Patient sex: M
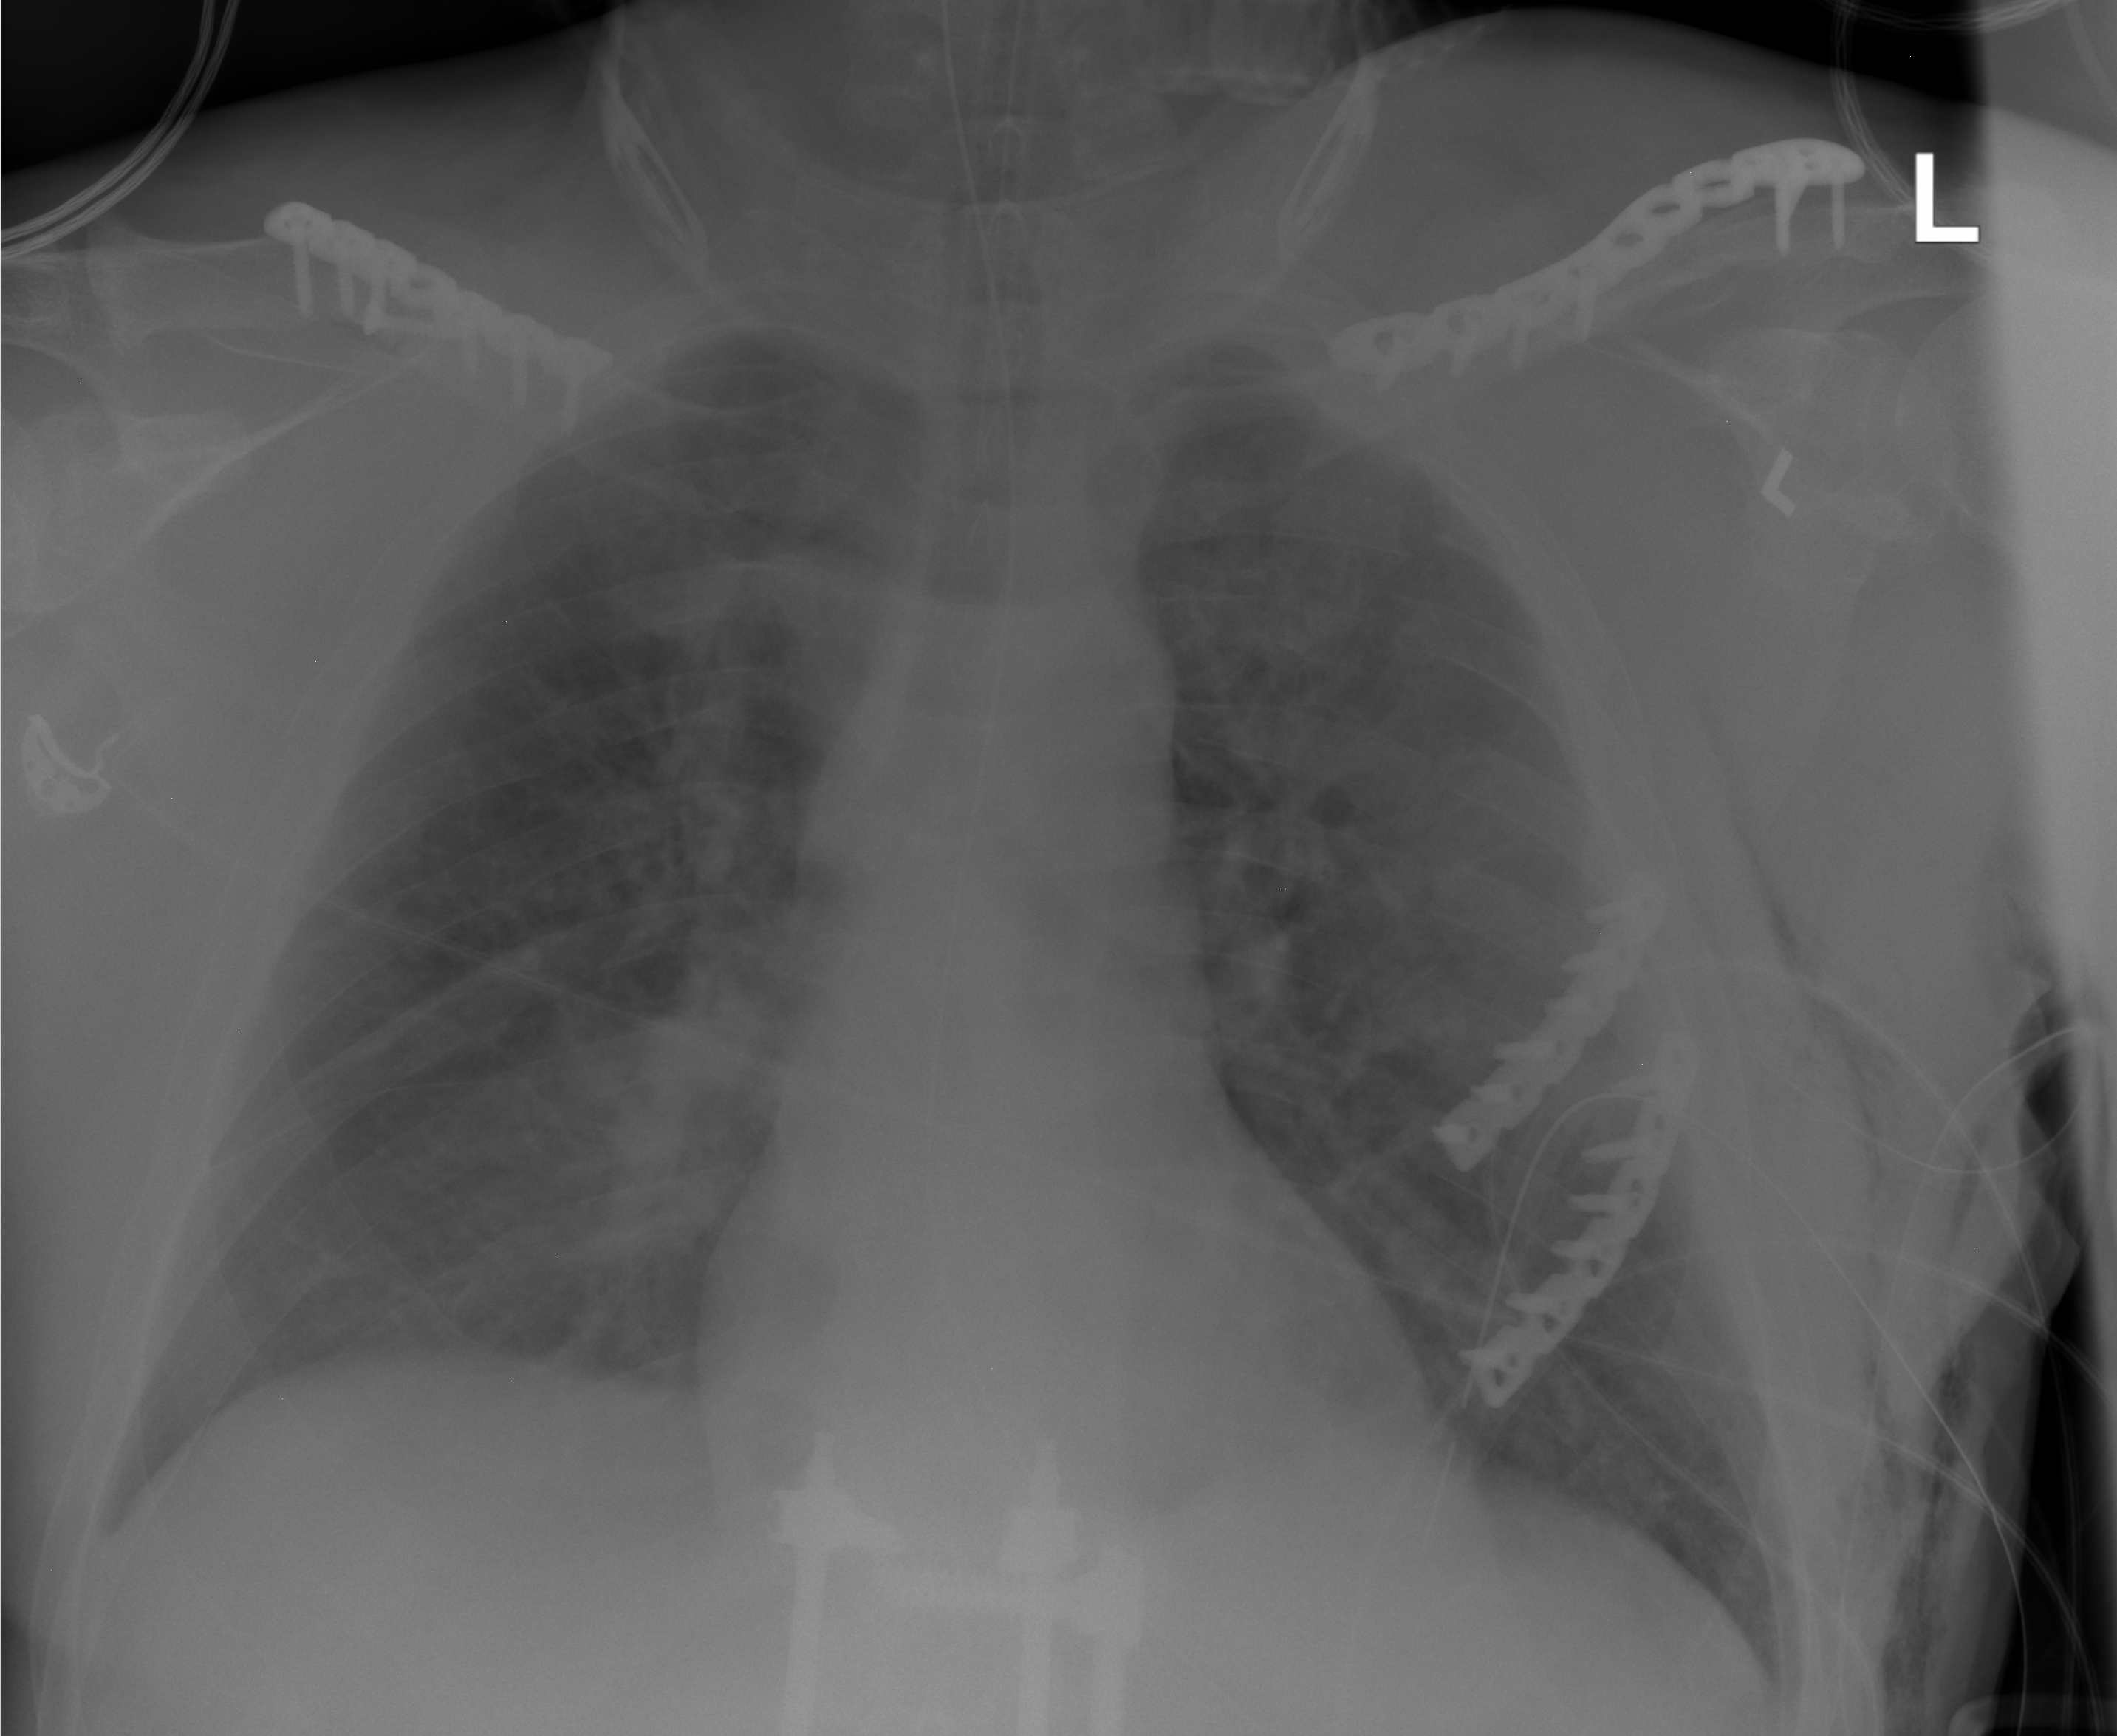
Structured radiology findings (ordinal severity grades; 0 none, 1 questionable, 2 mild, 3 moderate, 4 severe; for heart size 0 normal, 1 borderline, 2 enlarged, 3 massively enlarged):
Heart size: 0
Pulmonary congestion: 0
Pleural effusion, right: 0
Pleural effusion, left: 0
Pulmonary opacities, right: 0
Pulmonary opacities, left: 0
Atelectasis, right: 0
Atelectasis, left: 2